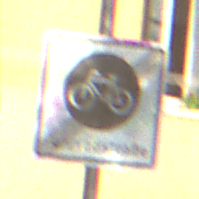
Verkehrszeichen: EndeFahrradstrasse
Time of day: MorningAfternoon
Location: Outdoor (Urban)
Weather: Clear
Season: NotSpecified
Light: Natural